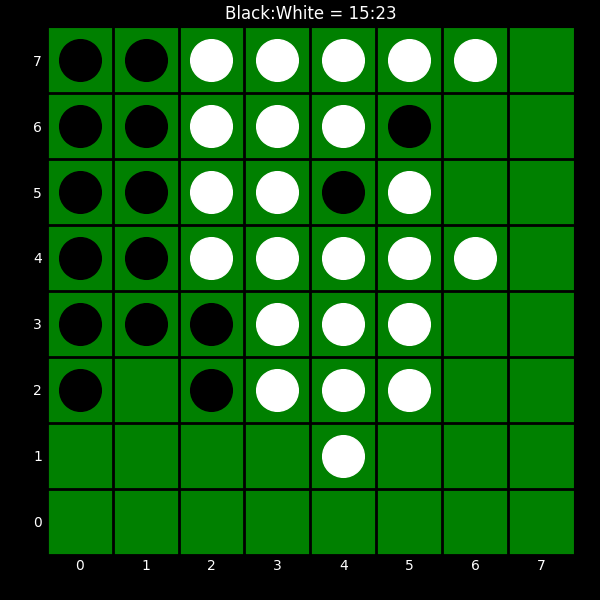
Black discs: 15
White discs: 23